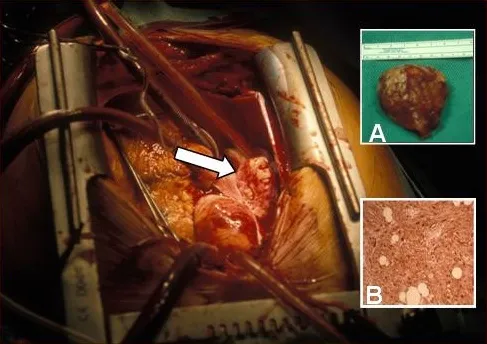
Intra-operative picture depicting extra-cardiac tumor (arrow). Inset A, Resected specimen. Inset B, Immunohistochemistry showing strong diffuse positivity for S-100.
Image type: medical_photograph (other_medical_photograph)